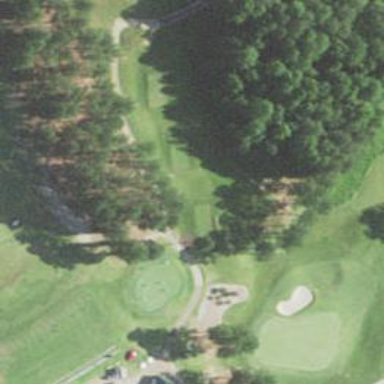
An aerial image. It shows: Path used for both walking and golf.